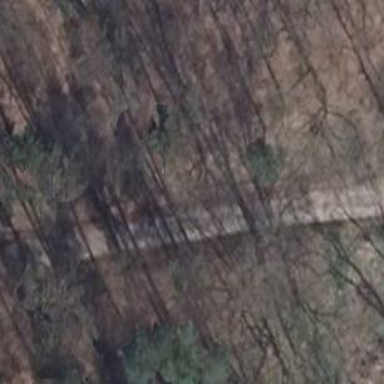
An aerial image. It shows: Track road.